Question: I'm trying sot set image background for the left back button navigation bar for all the app with this snippet:
'''
- (BOOL)application:(UIApplication *)application didFinishLaunchingWithOptions:(NSDictionary *)launchOptions
{
float version = [[[UIDevice currentDevice] systemVersion] floatValue];
if (version >= 5.0)
{
// iPhone 5.0 code here
UIImage *image = [UIImage imageNamed: @"btn_back.png"];
image = [image stretchableImageWithLeftCapWidth:40.0f topCapHeight:0.0f];
[[UIBarButtonItem appearance] setBackButtonBackgroundImage:image forState:UIControlStateNormal barMetrics:UIBarMetricsDefault];
}
return YES;
}
'''
I've been trying different values in stretchableImageWithLeftCapWidth: but best result was this:

How can I set background image to the correct size?
Thanks
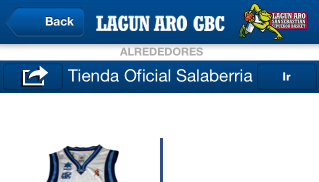
Answer: 'stretchableImageWithLeftCapWidth:topCapHeight:' is deprecated. Use 'resizableImageWithCapInsets:' instead.
This should work:
'''
UIImage *buttonImage = [[UIImage imageNamed:@"btn_back.png"] resizableImageWithCapInsets:UIEdgeInsetsMake(1, 10, 1, 10)];
[[UIBarButtonItem appearance] setBackButtonBackgroundImage:buttonImage forState:UIControlStateNormal barMetrics:UIBarMetricsDefault];
'''